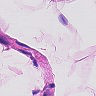
Metastatic tissue present: no